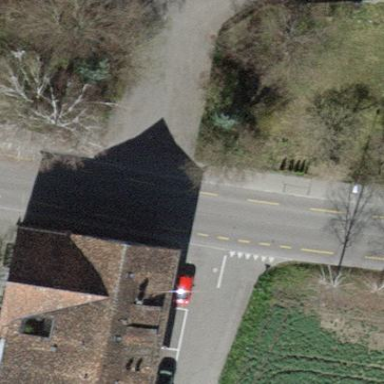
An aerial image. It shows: Restaurant in building.